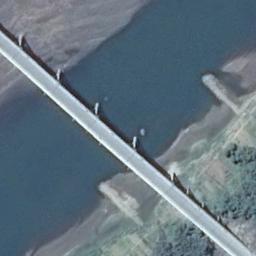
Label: bridge